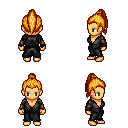
a pixel art fantasy rpg character, female body template, human, tanned skin, gray robe, white pants, light blonde long topknot hairstyle, leather bracers, four views (front, back, left, right), 2x2 character sprite sheet, small pixel art, hard edges, no anti-aliasing